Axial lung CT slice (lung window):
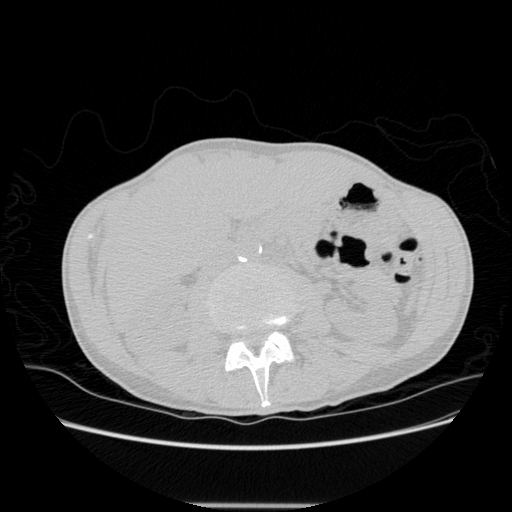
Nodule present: no